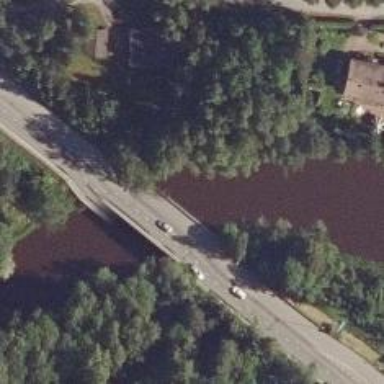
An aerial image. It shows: Man-made bridge.